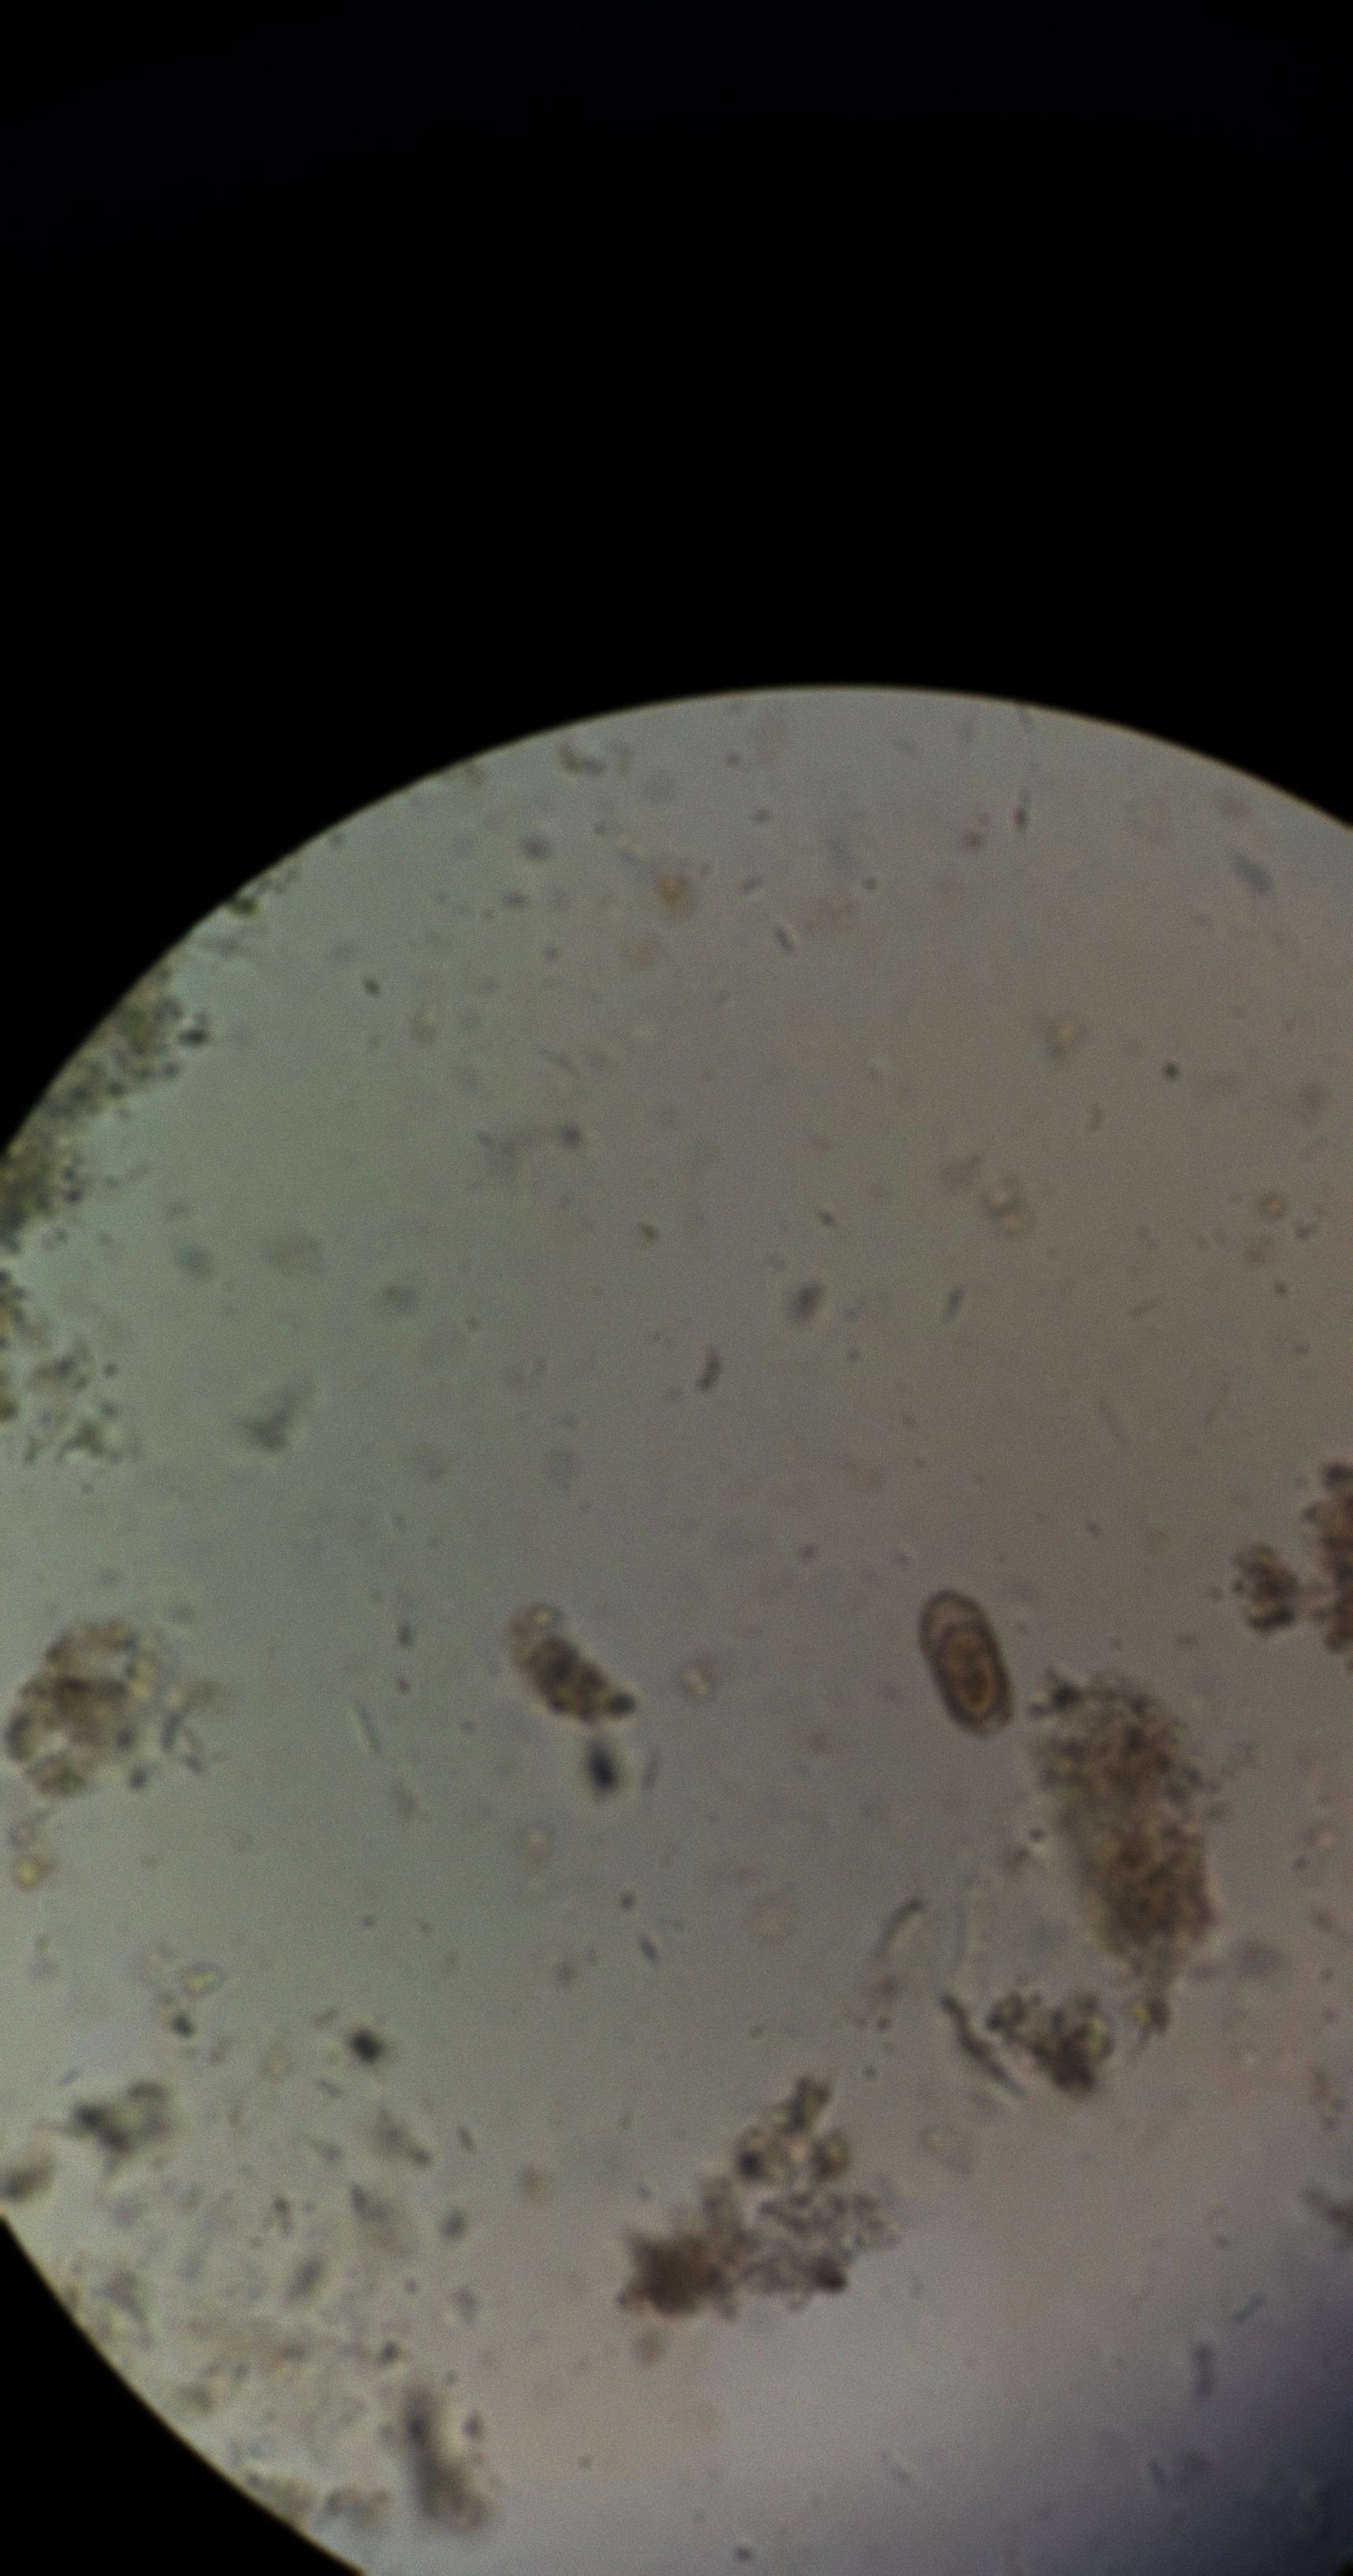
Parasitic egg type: Capillaria philippinensis